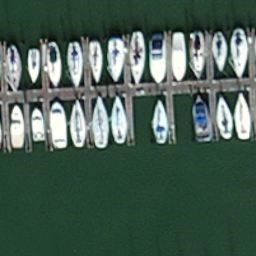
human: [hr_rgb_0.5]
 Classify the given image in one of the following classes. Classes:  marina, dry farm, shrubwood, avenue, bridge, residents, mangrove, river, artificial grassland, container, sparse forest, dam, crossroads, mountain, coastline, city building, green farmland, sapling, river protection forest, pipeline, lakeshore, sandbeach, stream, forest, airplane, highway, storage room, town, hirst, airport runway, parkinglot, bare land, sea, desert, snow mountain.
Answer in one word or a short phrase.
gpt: marina